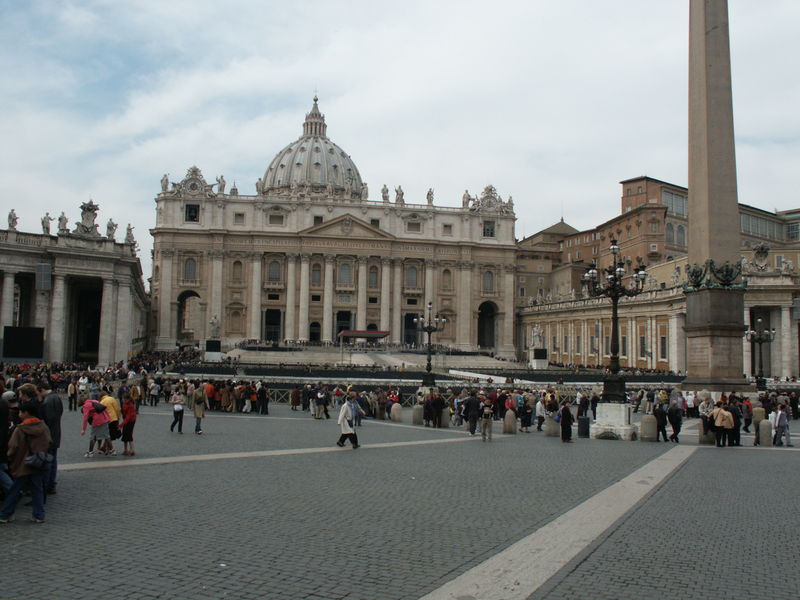
Titel: Petersplatz in Rom
Künstler: Giovanni Lorenzo Bernini
Standort: Rom, S. Pietro (EU - I - Latium)
Schlagwörter: himmel, wolken, gelb, menschen, fenster, glas, lampen, laternen, licht, säulen, haus, rot, leute, menge, architektur, barock, steine, kirche, boden, renaissance, fassade, pflaster, tribüne, platz, figuren, kuppel, papst, foto, fotografie, dom, paul, menschenmenge, rom, portikus, obelisk, vatikan, rucksack, kollonade, michelangelo, kriche, petersdom, petri, gals, bernini, 17. jahhundert